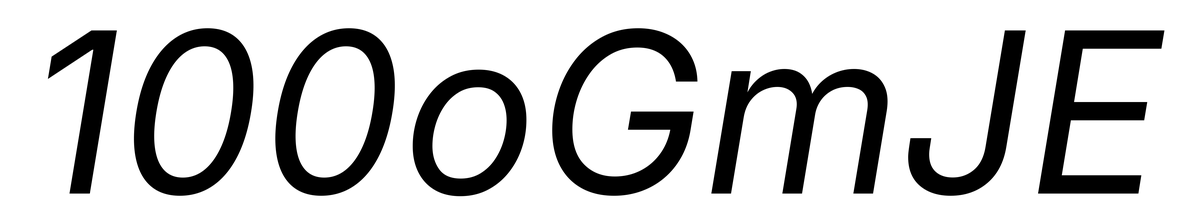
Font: Inter-Italic_Italic